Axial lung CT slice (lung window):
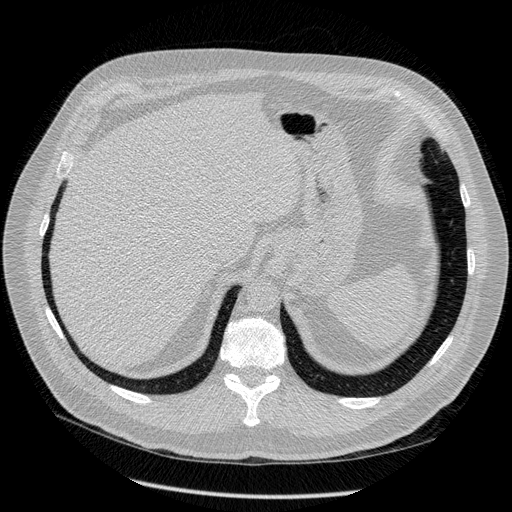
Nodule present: no